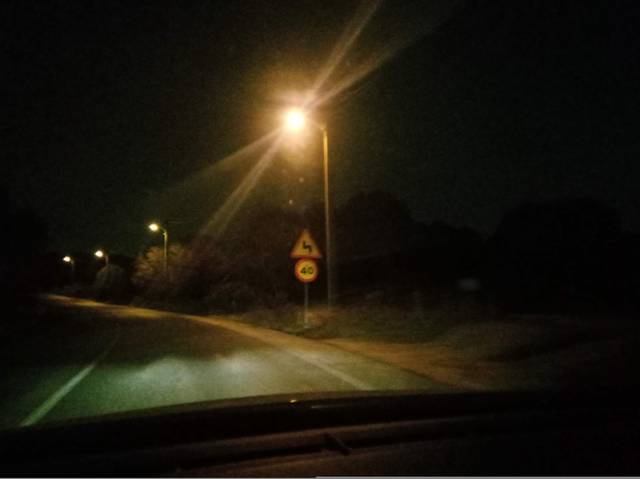
Region: Spain
Coordinates: 40.429, -3.825